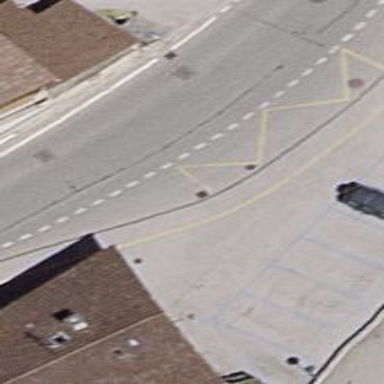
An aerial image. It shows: Sidewalk along the footway.